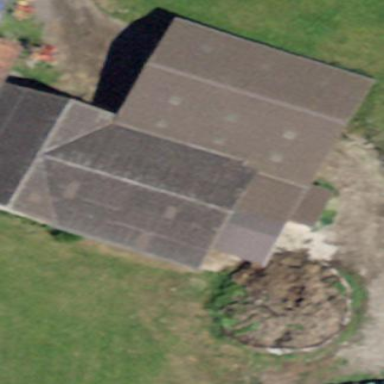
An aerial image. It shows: Farmyard area.